Interaction volume radius: 5 \u00c5
Interaction volume height: 10 \u00c5
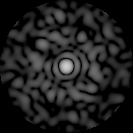
Disorder parameter: 0.831